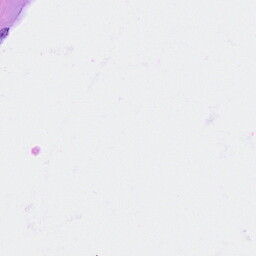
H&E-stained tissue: Breast